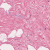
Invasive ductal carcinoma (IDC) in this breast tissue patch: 0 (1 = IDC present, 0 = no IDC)